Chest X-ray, AP view. Patient: 29 years old, sex M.
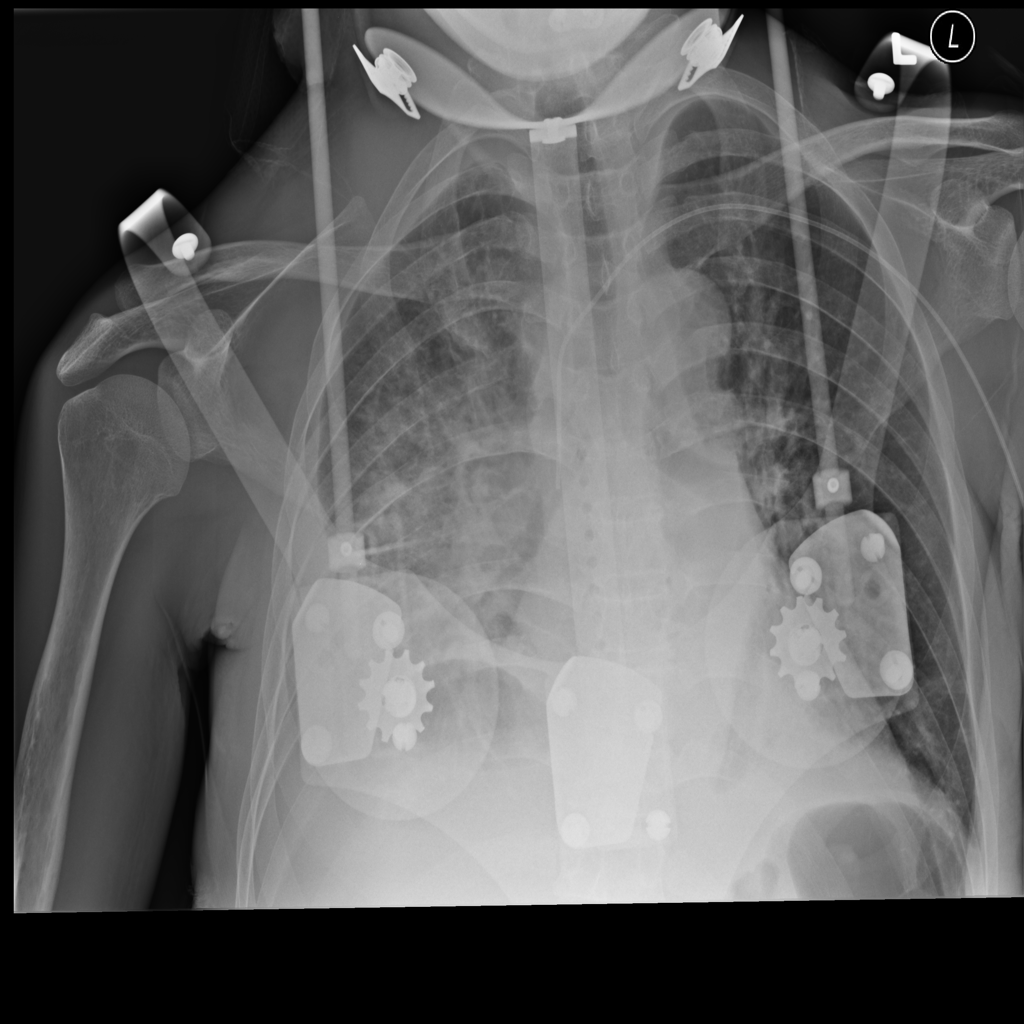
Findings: Infiltration